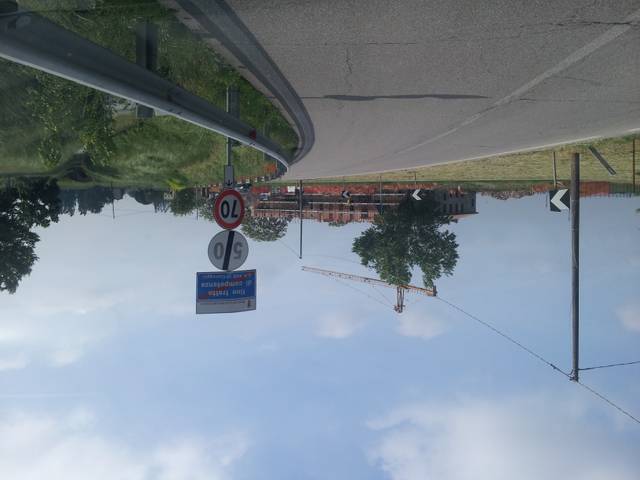
Region: Italy
Coordinates: 44.736, 10.725